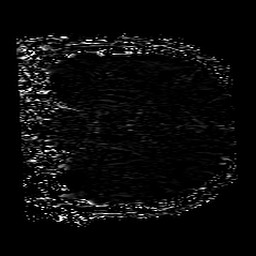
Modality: SWI
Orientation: coronal
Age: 66
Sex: male
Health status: ill
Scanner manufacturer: philips
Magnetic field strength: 3 T
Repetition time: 0.031 s